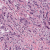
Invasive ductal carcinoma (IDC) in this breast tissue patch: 1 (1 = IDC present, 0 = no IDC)